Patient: sex F, age 34
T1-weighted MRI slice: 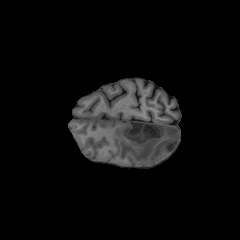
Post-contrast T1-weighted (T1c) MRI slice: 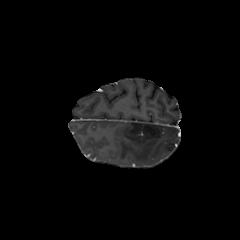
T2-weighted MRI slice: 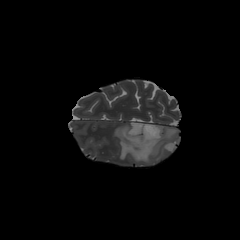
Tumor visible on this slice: yes
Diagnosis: Astrocytoma, IDH-mutant
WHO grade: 3